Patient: sex M, age 22
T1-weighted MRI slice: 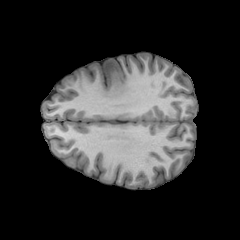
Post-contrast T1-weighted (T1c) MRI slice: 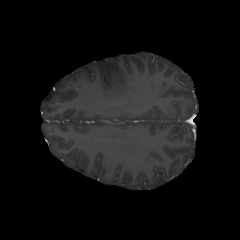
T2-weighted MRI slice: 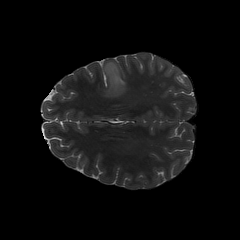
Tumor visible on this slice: yes
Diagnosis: Astrocytoma, IDH-mutant
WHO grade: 2